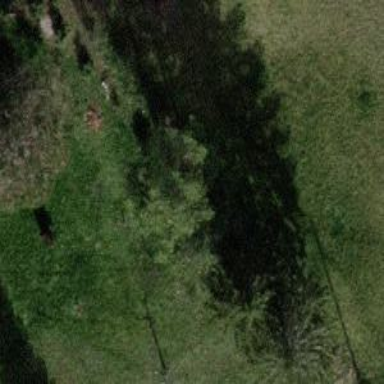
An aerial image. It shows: Evergreen tree with needle-leaved leaves.